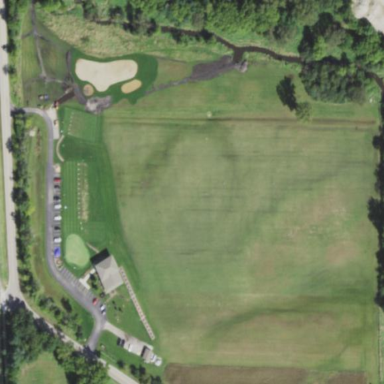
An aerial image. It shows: Golf course.